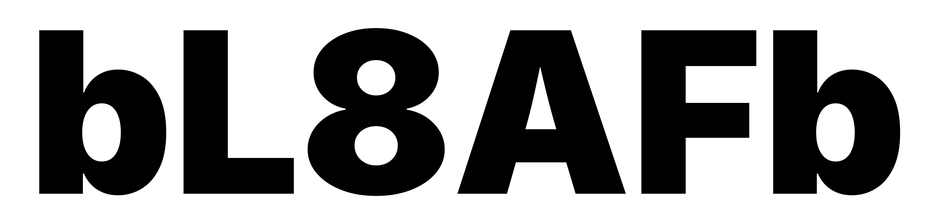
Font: Inter_Black